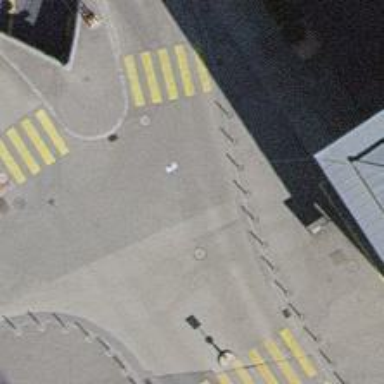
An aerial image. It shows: Bollard barrier.